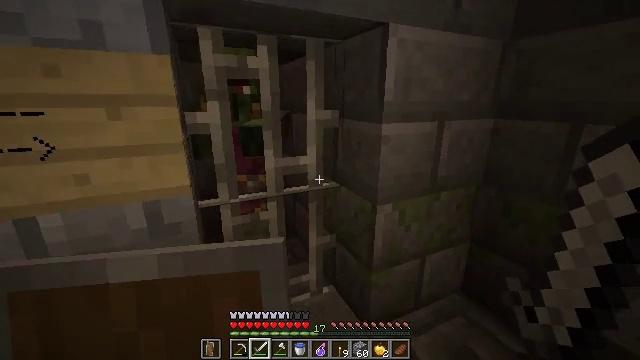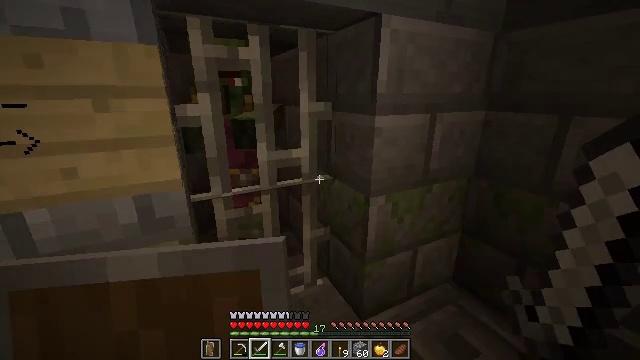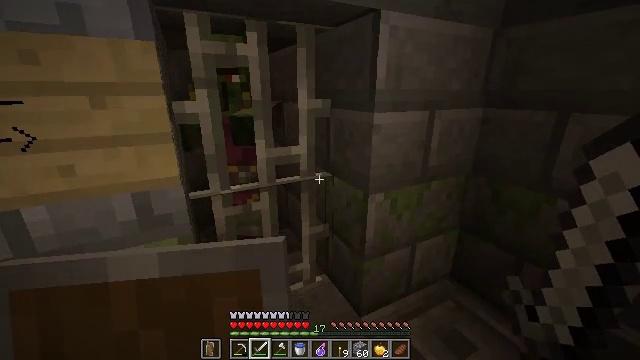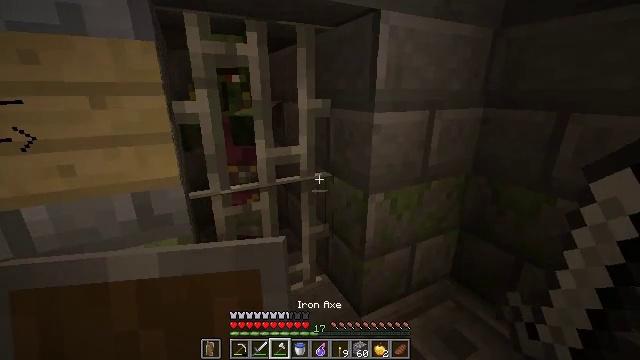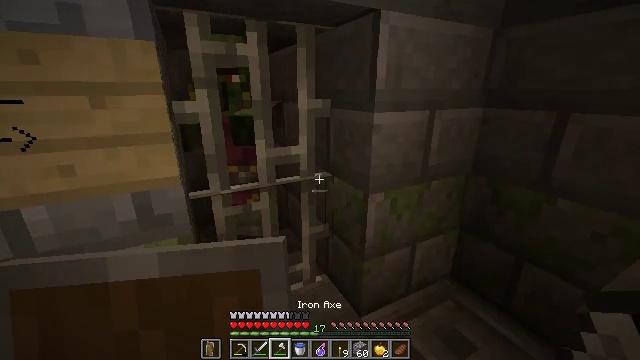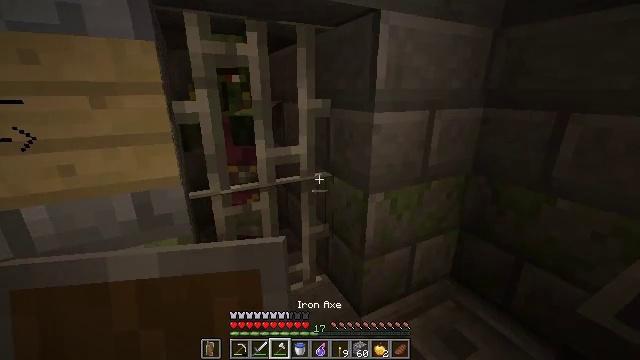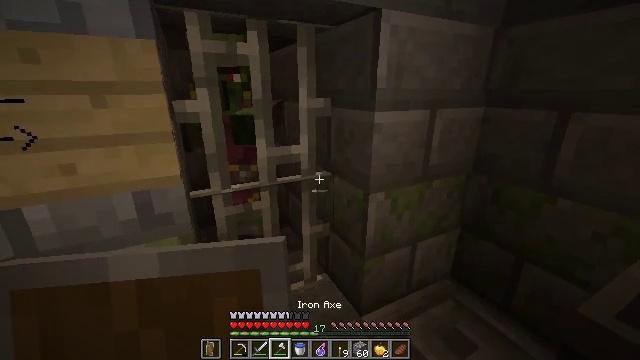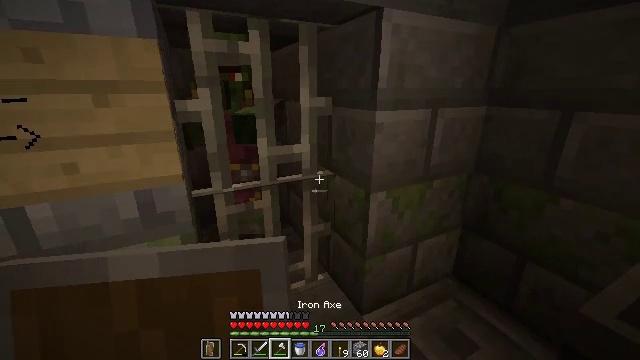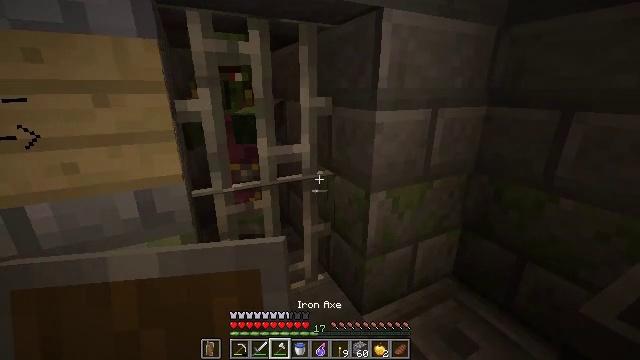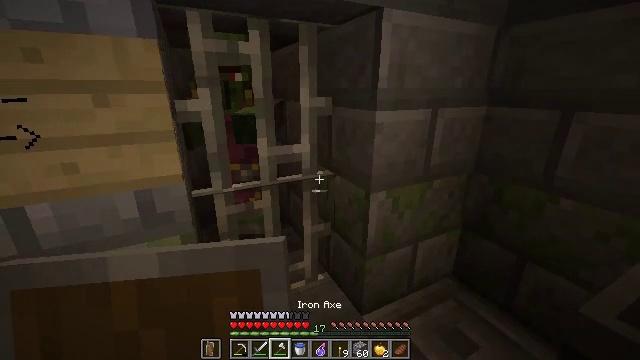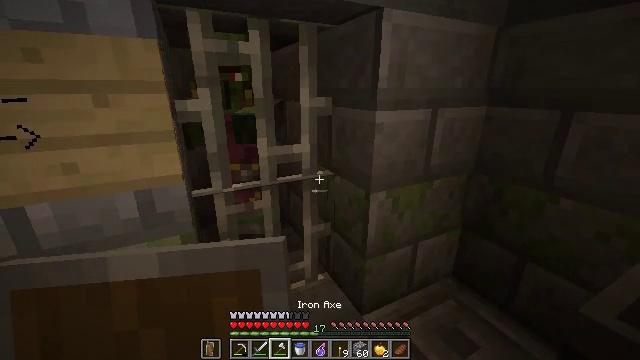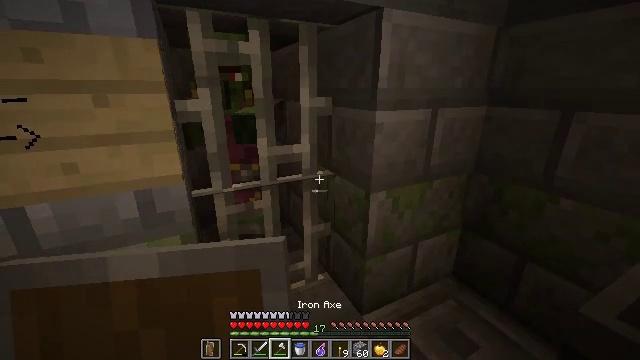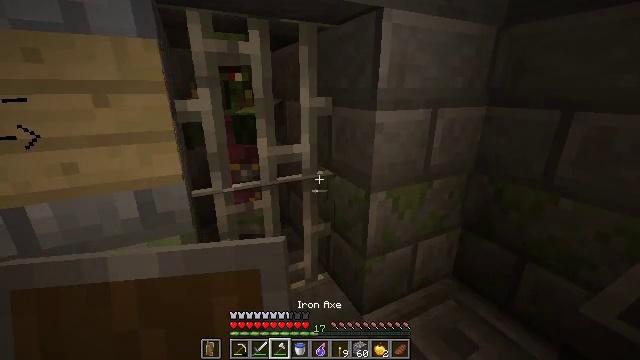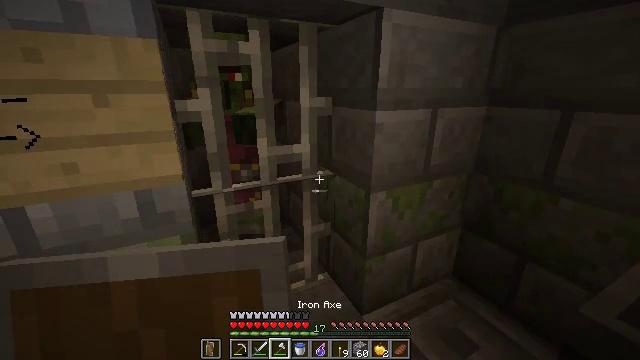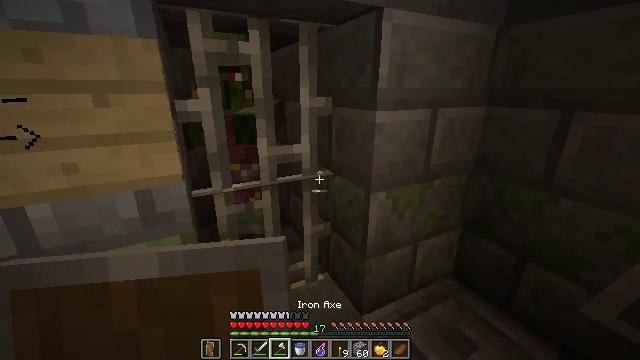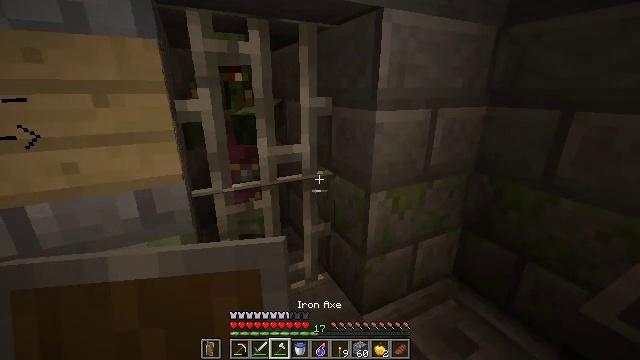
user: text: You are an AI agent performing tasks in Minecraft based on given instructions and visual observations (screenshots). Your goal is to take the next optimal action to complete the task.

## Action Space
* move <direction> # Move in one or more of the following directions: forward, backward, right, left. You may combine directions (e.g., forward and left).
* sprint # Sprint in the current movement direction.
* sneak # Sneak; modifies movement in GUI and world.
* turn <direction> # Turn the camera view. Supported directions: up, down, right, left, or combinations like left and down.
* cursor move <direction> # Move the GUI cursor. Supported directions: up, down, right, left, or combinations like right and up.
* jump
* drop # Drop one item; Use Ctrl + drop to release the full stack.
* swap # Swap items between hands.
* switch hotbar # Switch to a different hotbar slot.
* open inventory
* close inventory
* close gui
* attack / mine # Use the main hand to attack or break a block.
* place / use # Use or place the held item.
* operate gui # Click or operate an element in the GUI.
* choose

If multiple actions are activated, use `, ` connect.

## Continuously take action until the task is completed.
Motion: motion action
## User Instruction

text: Collect iron bars by breaking them.
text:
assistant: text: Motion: turn right and down
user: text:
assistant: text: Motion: no_op
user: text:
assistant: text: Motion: no_op
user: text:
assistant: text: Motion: no_op
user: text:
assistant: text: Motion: no_op
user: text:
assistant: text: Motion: no_op
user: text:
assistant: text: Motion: no_op
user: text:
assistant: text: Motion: no_op
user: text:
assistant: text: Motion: no_op
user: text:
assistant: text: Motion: no_op
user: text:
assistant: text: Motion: no_op
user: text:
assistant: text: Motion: no_op
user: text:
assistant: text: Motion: no_op
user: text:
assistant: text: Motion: no_op
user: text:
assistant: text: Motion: no_op
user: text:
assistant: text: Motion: switch to hotbar 1
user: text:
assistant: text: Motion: switch to hotbar 1
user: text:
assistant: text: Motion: switch to hotbar 1
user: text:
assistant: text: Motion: turn up
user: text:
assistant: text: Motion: no_op
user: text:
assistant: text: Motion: no_op
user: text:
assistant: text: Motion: no_op
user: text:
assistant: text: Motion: no_op
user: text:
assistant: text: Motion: no_op
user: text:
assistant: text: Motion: no_op
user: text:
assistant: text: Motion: no_op
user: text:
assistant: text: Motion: no_op
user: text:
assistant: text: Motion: no_op
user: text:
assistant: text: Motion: turn up
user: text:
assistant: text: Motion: no_op